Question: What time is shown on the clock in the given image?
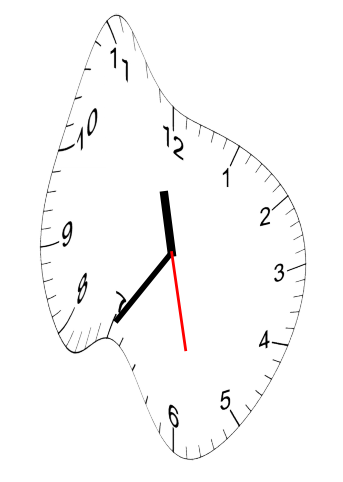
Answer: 11:35:28